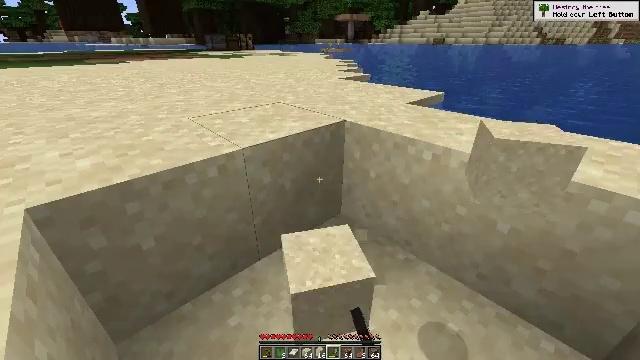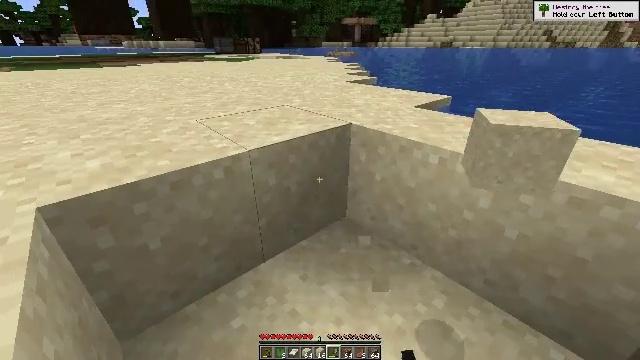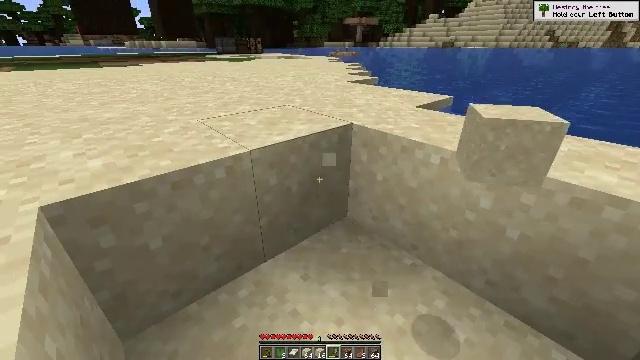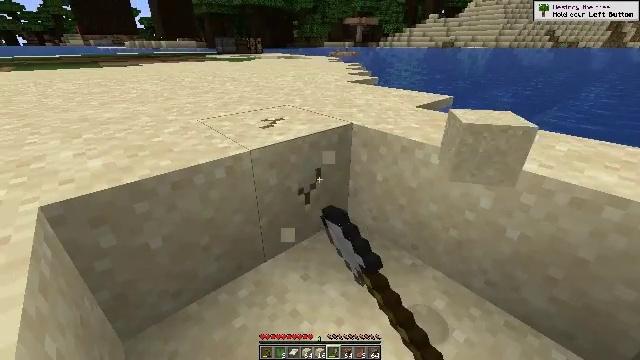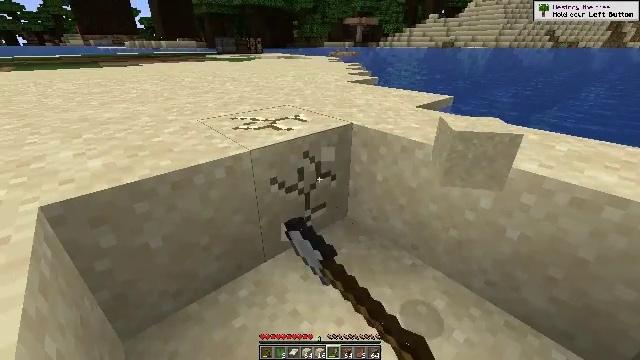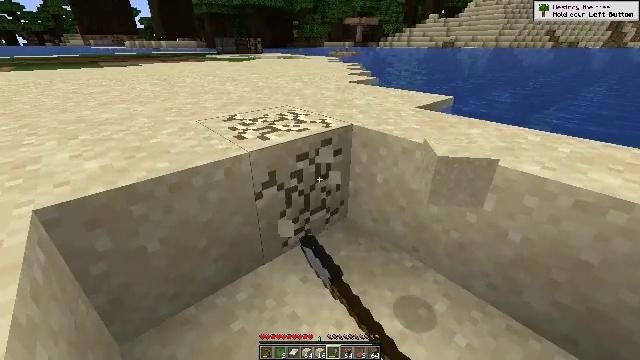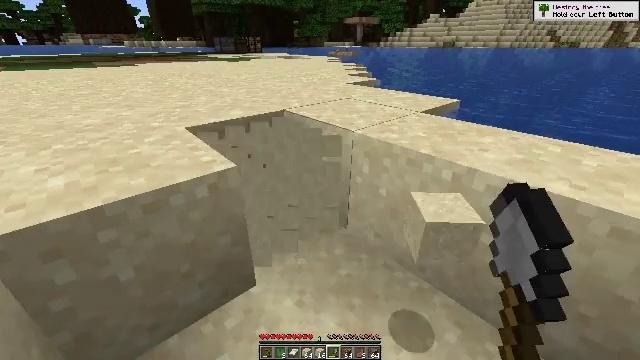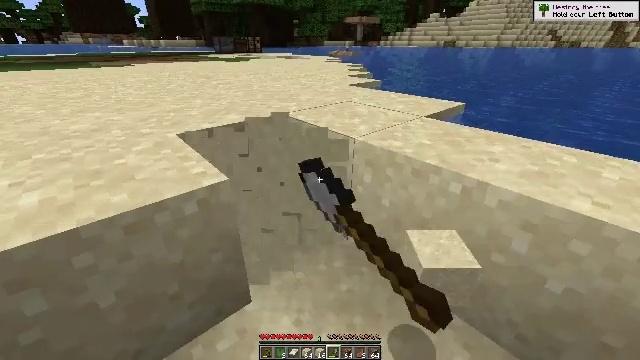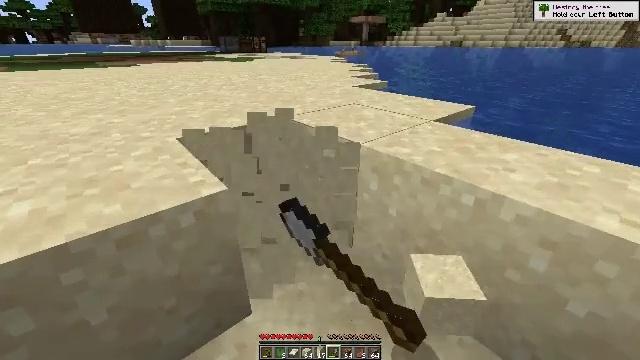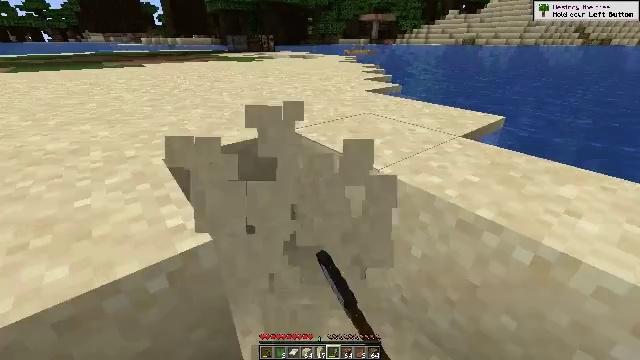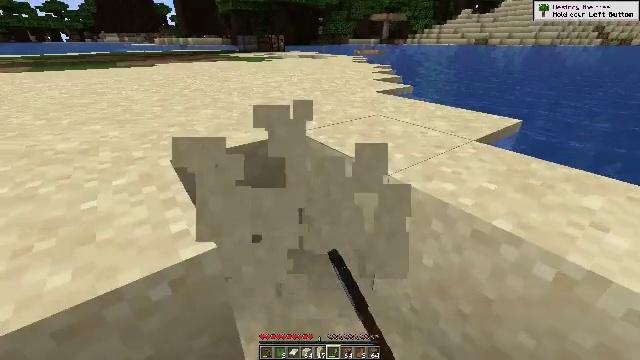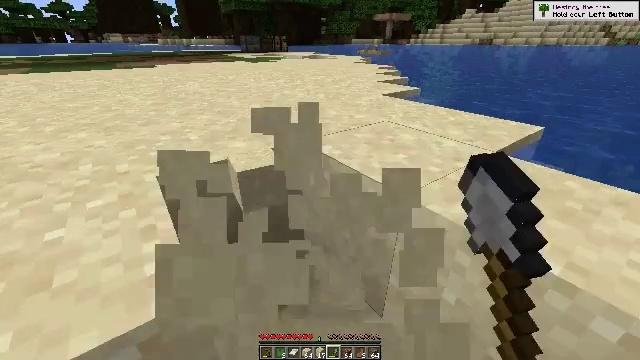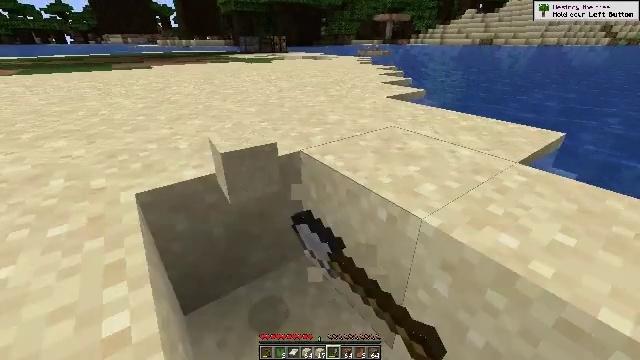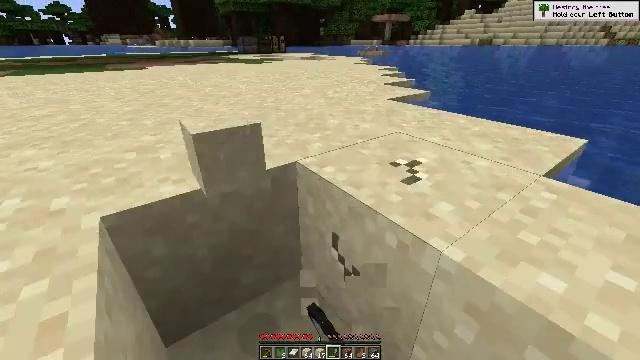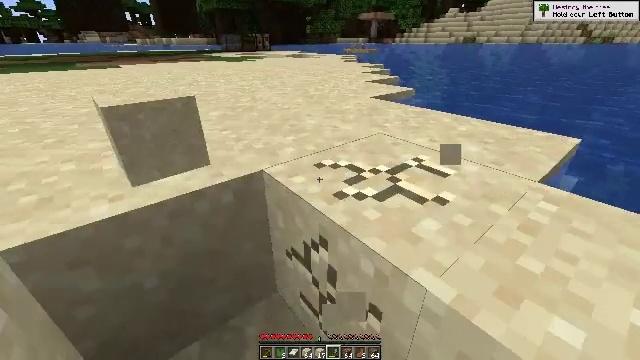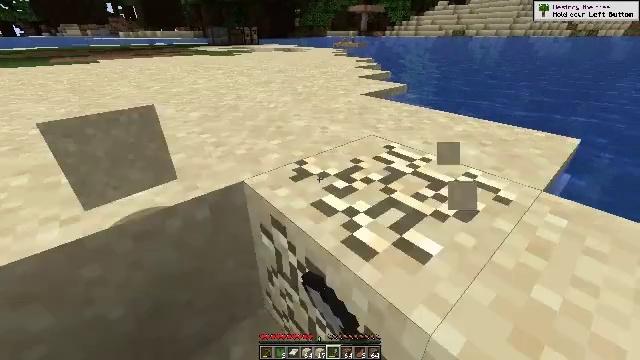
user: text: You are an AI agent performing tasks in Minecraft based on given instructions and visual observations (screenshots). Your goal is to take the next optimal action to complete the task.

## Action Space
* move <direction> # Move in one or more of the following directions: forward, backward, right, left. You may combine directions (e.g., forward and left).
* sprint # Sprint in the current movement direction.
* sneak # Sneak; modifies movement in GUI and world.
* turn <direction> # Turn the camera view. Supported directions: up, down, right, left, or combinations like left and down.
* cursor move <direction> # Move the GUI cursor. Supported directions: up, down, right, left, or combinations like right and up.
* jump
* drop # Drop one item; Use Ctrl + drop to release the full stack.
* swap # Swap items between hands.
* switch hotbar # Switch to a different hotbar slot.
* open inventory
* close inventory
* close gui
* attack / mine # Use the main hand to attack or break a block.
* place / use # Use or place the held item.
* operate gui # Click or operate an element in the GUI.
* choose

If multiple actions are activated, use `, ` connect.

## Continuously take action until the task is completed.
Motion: motion action
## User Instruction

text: Gather sand from the desert.
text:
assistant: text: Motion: turn left
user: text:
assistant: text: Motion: attack / mine
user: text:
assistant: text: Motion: attack / mine
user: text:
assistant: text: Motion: attack / mine
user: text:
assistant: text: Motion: move forward, attack / mine
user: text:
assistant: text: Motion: move forward, attack / mine
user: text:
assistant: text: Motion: move forward, attack / mine
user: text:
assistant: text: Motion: move forward, turn left, attack / mine
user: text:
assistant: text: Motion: move forward, turn left, attack / mine
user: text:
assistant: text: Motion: move forward, turn left, attack / mine
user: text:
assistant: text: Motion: move forward, attack / mine
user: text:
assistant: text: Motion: move forward, attack / mine
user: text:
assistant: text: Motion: move forward, attack / mine
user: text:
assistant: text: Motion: move forward, turn right, attack / mine
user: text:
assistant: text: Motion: move forward, turn right and down, attack / mine
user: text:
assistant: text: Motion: turn right, attack / mine
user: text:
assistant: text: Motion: turn right and down, attack / mine
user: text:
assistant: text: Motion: turn down, attack / mine
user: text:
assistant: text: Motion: turn right and down, attack / mine
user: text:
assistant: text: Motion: attack / mine
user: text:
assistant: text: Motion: attack / mine
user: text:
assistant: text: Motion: attack / mine
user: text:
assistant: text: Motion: turn left, attack / mine
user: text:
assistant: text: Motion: turn left, attack / mine
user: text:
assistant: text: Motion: turn left
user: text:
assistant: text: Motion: turn left
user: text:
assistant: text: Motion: turn left and up
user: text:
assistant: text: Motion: turn left and up
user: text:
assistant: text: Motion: attack / mine
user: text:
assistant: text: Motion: attack / mine